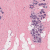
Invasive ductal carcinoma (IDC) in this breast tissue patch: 0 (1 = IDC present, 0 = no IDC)